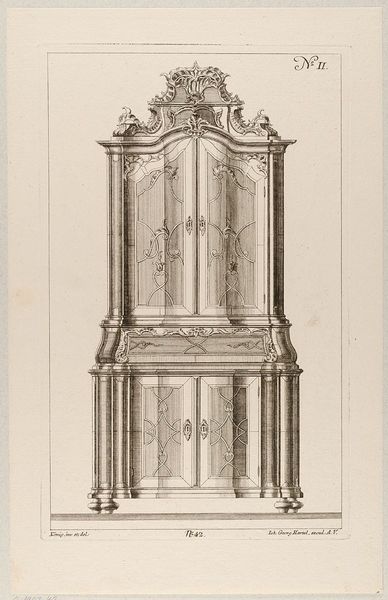
Titel: Ein Schrank
Künstler: Johann Gottlieb König
Standort: Hamburg
Institution: Museum für Kunst und Gewerbe Hamburg
Schlagwörter: rokoko, schrank, grafik, graphik, fotografie, photographie, druckgraphik, druckgrafik, stich, kunstgewerbe, kupferstich, kunsthandwerk, rocaille, style, reproduktionen, industriedesign, druckerzeugnisse, ornamentstich